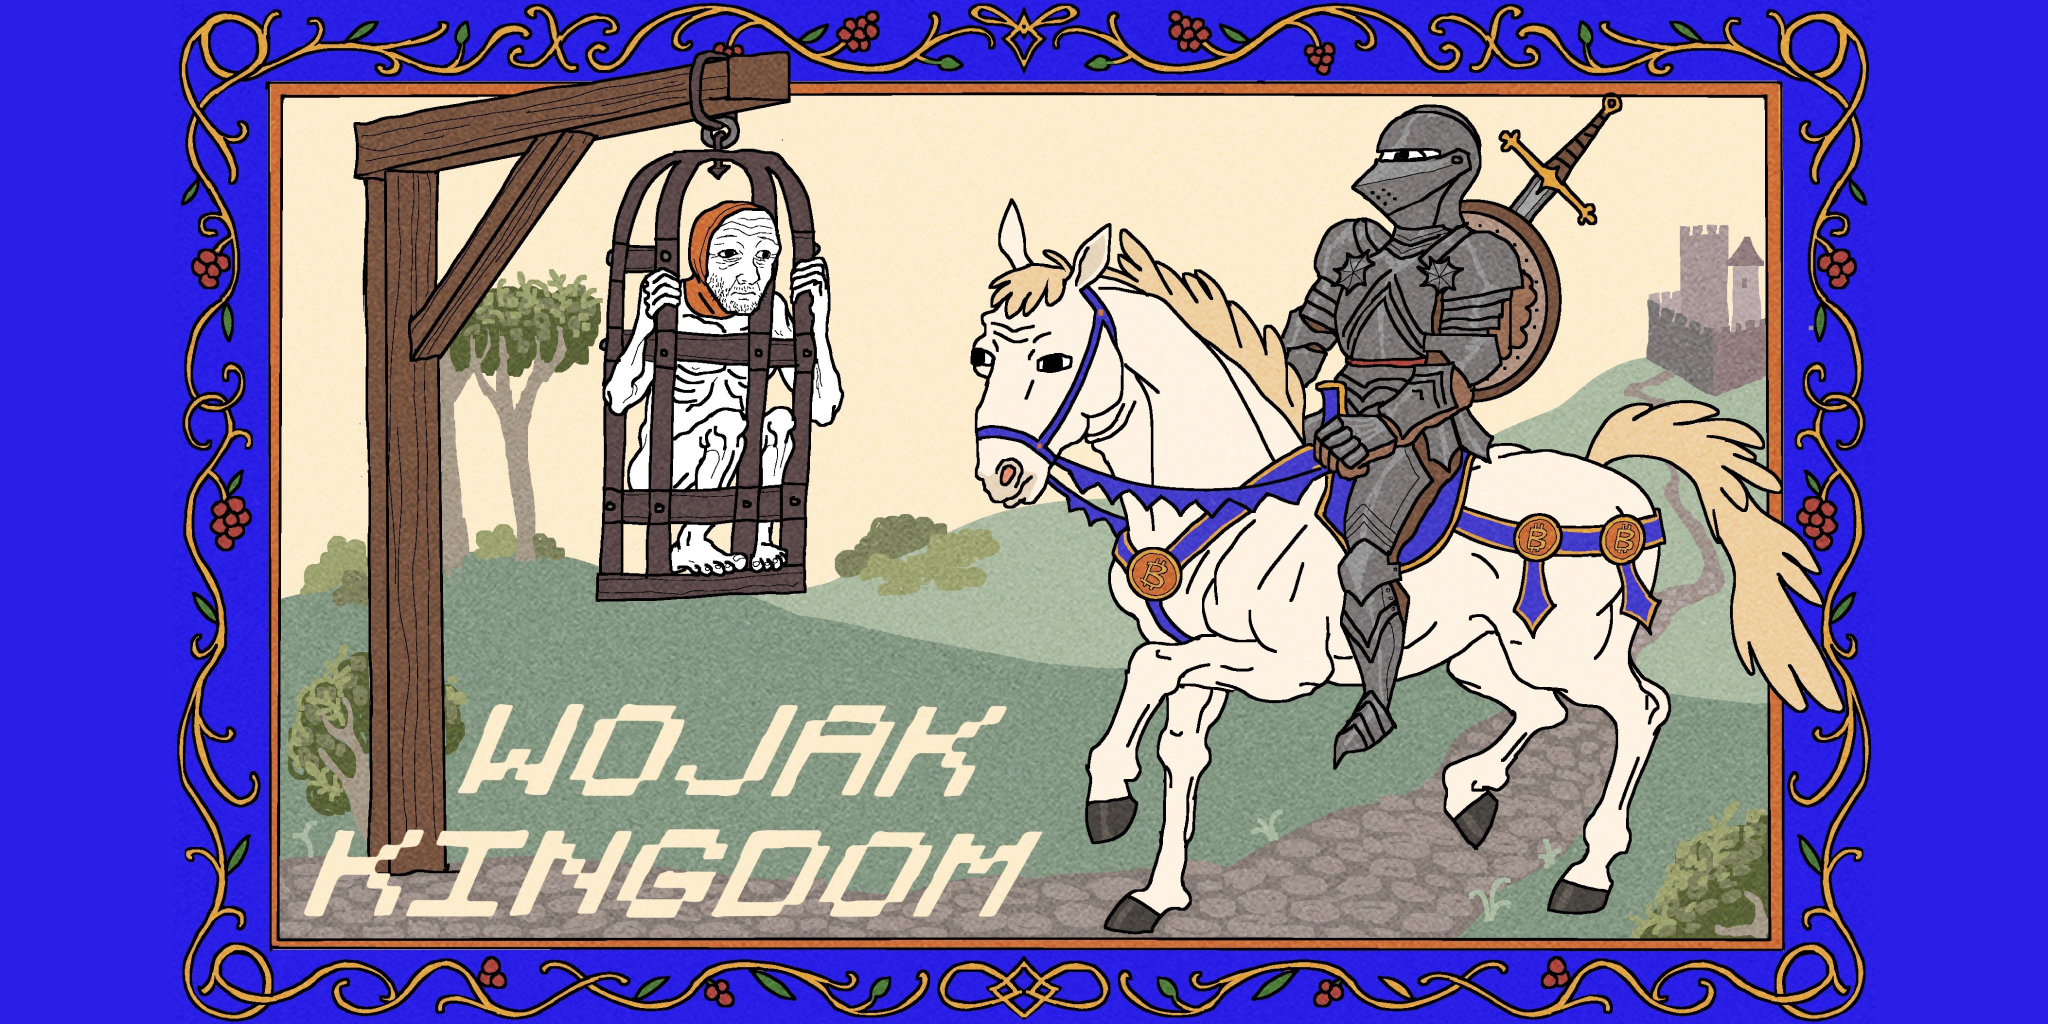
Label: 5_Wojak_with_Background